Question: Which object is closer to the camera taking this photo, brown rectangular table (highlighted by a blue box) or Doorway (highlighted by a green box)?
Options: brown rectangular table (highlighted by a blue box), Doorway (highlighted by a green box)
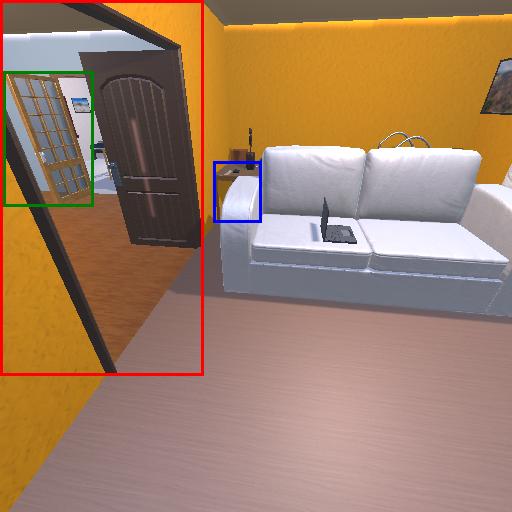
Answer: brown rectangular table (highlighted by a blue box)